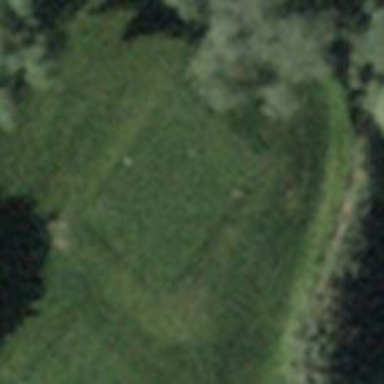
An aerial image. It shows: Golf tee.